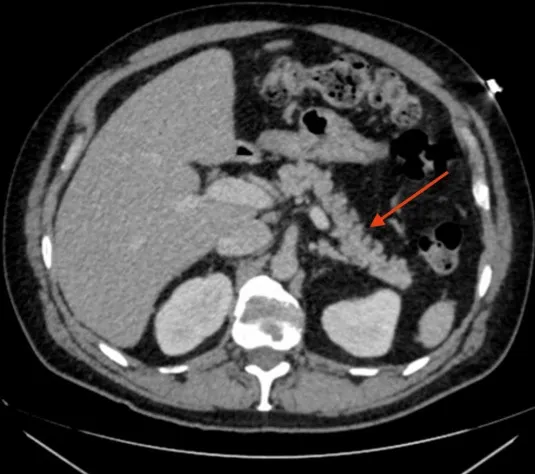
Axial computed tomography scan showing fat stranding along the pancreas head.
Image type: radiology (ct)